Question: ::

Onclick of edittext timepicker should pop up
## How to use the time picker to select the date & set the date in the two edit text
- -
::
'''
<LinearLayout
android:layout_width="wrap_content"
android:layout_height="wrap_content"
android:orientation="horizontal"
android:padding="3dp" >
<TextView
android:id="@+id/lunch_from_textview_id"
android:layout_width="wrap_content"
android:layout_height="wrap_content"
android:layout_below="@+id/image1"
android:layout_toRightOf="@+id/lunch_button_id"
android:gravity="center"
android:paddingLeft="30dp"
android:text="From"
android:textColor="#000000"
android:textSize="15sp" />
<EditText
android:id="@+id/from_lunch_edit_text_id"
android:layout_width="55dp"
android:layout_height="40dp" />
<TextView
android:id="@+id/lunch_to_textview_id"
android:layout_width="wrap_content"
android:layout_height="wrap_content"
android:layout_alignBottom="@+id/lunch_button_id"
android:layout_toRightOf="@+id/textView1"
android:gravity="center"
android:text="To"
android:textColor="#000000"
android:textSize="15sp" />
<requestFocus />
<EditText
android:id="@+id/to_lunch_edit_text_id"
android:layout_width="55dp"
android:layout_height="40dp"
android:ems="10" />
</LinearLayout>
'''
'''
public class BuffetOfferings_MainFragmentActivity extends FragmentActivity{
Button back_button;
FragmentManager manager;
FragmentTransaction transaction;
@Override
protected void onCreate(Bundle savedInstanceState) {
// TODO Auto-generated method stub
super.onCreate(savedInstanceState);
setContentView(R.layout.buffet_offerings_fragment_main_reference);
Buffet_offerings_breakfast_menu1 breakfast_fragment=new Buffet_offerings_breakfast_menu1();
Buffet_offerings_lunch_menu1 lunch_fragment=new Buffet_offerings_lunch_menu1();
Buffet_offerings_dinner_menu1 dinner_fragment=new Buffet_offerings_dinner_menu1();
manager=getSupportFragmentManager();
transaction=manager.beginTransaction();
transaction.add(R.id.BREAKFAST_LAYOUT_ID,breakfast_fragment, "breakfast_menu1_fragment");
transaction.add(R.id.LUNCH_LAYOUT_ID,lunch_fragment, "lunch_menu1_fragment");
transaction.add(R.id.DINNER_LAYOUT_ID,dinner_fragment, "dinner_menu1_fragment");
transaction.commit();
back_button=(Button) findViewById(R.id.TopNavigationBarRestaurantBuffetOfferingsBackButton);
back_button.setOnClickListener(new OnClickListener() {
@Override
public void onClick(View v) {
// TODO Auto-generated method stub
finish();
}
});
}
}
'''
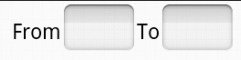
Answer: Click on your EditText or Button....
'''
mPickTimeButton.setOnClickListener(new OnClickListener()
{
@Override
public void onClick(View v)
{
// show the time picker dialog
DialogFragment newFragment = new TimePickerFragment();
newFragment.show(getSupportFragmentManager(), "timePicker");
}
}); // this is on onCreate() method..
@Override
public void onTimePicked(Calendar time)
{
// display the selected time in the TextView
mPickedTimeText.setText(DateFormat.format("h:mm a", time));
}
'''
After that create a class which is extends with
'''
public class TimePickerFragment extends DialogFragment implements TimePickerDialog.OnTimeSetListener
{
private TimePickedListener mListener;
@Override
public Dialog onCreateDialog(Bundle savedInstanceState)
{
// use the current time as the default values for the picker
final Calendar c = Calendar.getInstance();
int hour = c.get(Calendar.HOUR_OF_DAY);
int minute = c.get(Calendar.MINUTE);
// create a new instance of TimePickerDialog and return it
return new TimePickerDialog(getActivity(), this, hour, minute, DateFormat.is24HourFormat(getActivity()));
}
@Override
public void onAttach(Activity activity)
{
// when the fragment is initially shown (i.e. attached to the activity), cast the activity to the callback interface type
super.onAttach(activity);
try
{
mListener = (TimePickedListener) activity;
}
catch (ClassCastException e)
{
throw new ClassCastException(activity.toString() + " must implement " + TimePickedListener.class.getName());
}
}
@Override
public void onTimeSet(TimePicker view, int hourOfDay, int minute)
{
// when the time is selected, send it to the activity via its callback interface method
Calendar c = Calendar.getInstance();
c.set(Calendar.HOUR_OF_DAY, hourOfDay);
c.set(Calendar.MINUTE, minute);
mListener.onTimePicked(c);
}
public static interface TimePickedListener
{
public void onTimePicked(Calendar time);
}
}
'''